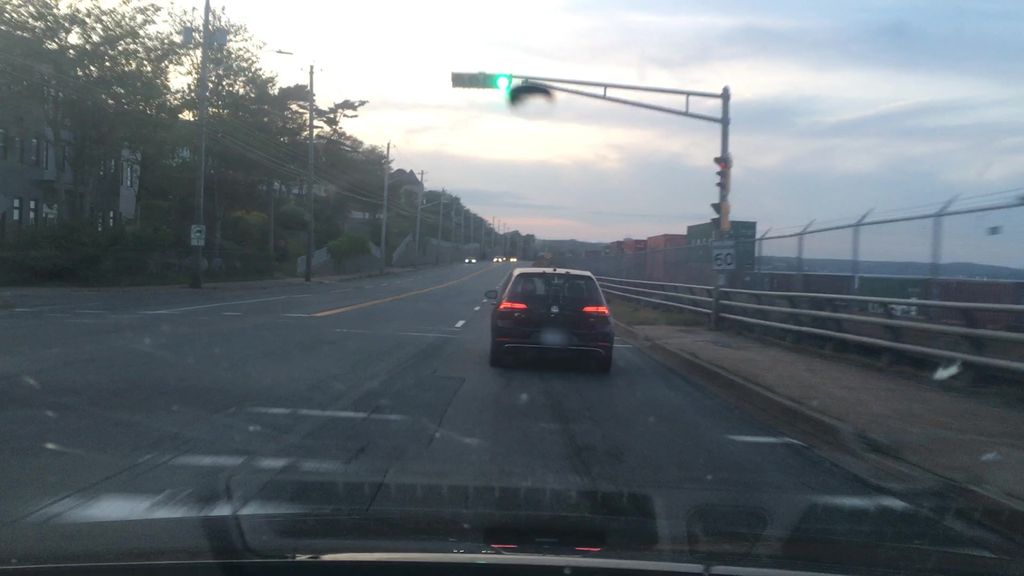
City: halifax